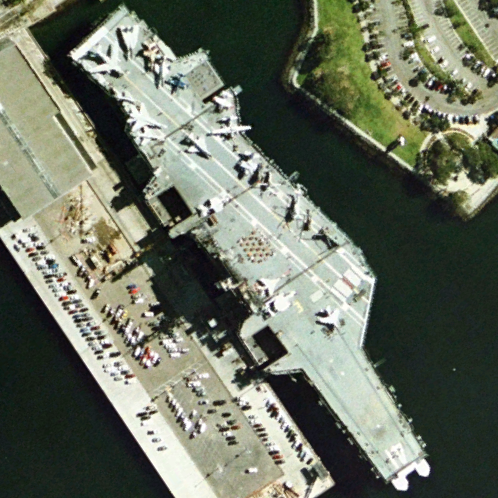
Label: aircraft_carrier